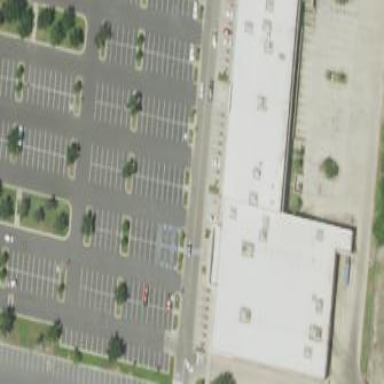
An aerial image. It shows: Department store building.